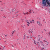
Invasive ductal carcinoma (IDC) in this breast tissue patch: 0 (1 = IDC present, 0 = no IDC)